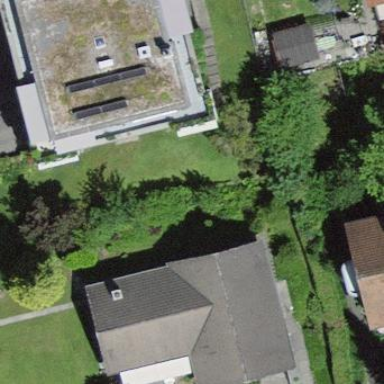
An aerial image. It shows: Building with apartments and flat roof.